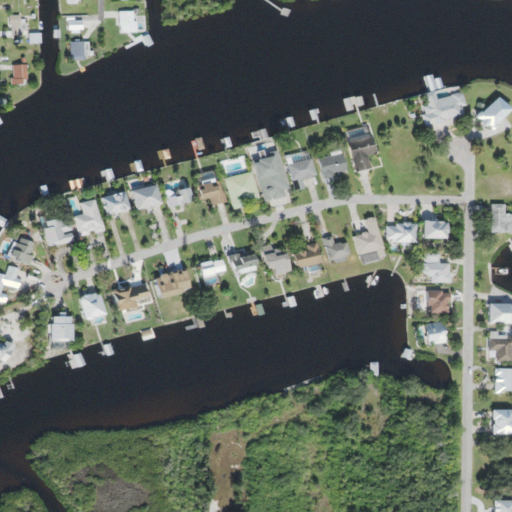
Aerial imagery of cape in Florida named Pirate Point containing open water, medium intensity development, low intensity development, woody wetlands, herbaceous wetlands, open development, high intensity development, and barren land